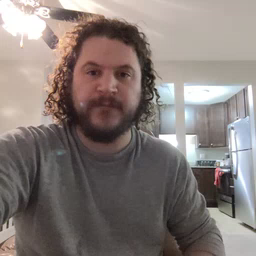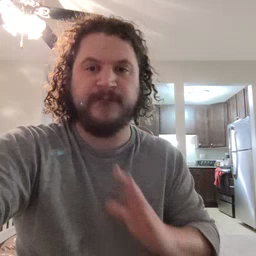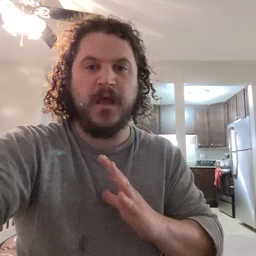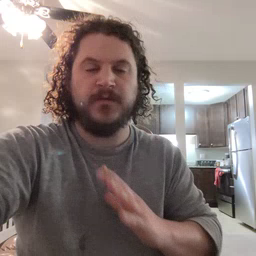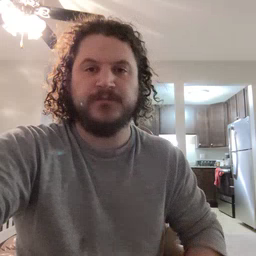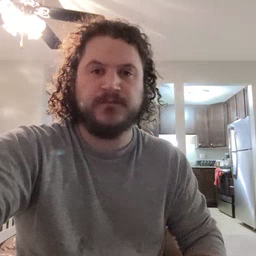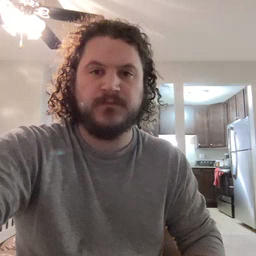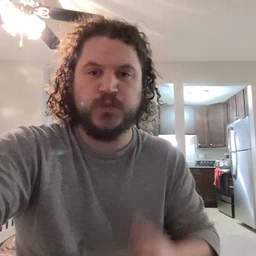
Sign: fine